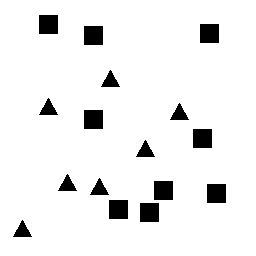
Squares: 9
Triangles: 7
Stars: 0
Total shapes: 16